Current action and preconditions to check: trajectory_clear

Your task: For each precondition in the list above, predict whether it will hold at this action.

Consider the current scene as observed from the mobile robot's camera, and analyze the predicted future states of all dynamic agents (e.g., people, animals, vehicles, or any moving entities) within the NEXT SECOND.

IMPORTANT: Only answer "very likely" if you are absolutely certain—based on strong, clear evidence—that a dynamic agent will violate the precondition in the predicted future state. Do NOT answer "very likely" for unlikely, ambiguous, or low-probability risks.

Ask yourself for each precondition: Is there a high probability, with clear and convincing evidence, that the predicted future states of any dynamic agent will interfere with the predicted future state of the currently executing action within the NEXT SECOND, causing that precondition to fail?

Assess the risk level based on these predictions. Use "likely" or "very likely" if motions create a clear risk of interference.

Use "neutral" or "improbable" if agents are nearby but their predicted paths are clearly diverging or non-conflicting.

Failure Risk Categories: "very improbable", "improbable", "neutral", "likely", "very likely"

Answer Format: Output ONLY the probability_of_failure value from these categories: "very improbable", "improbable", "neutral", "likely", "very likely"

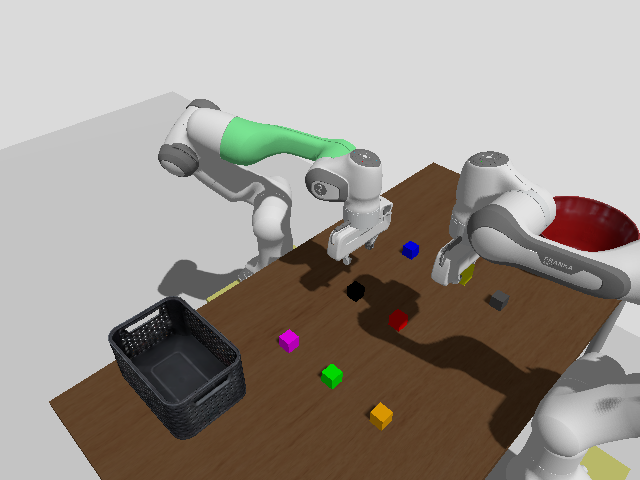

Answer: very improbable